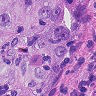
Metastatic tissue present: yes